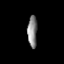
Tissue: prostate
Cell type: Endothelial cells
Senescence score: 0.6876
Nuclear area (px): 302
Mean DAPI intensity: 133.487